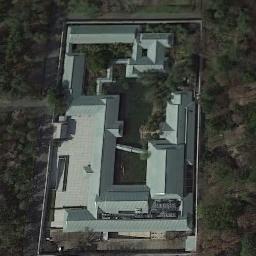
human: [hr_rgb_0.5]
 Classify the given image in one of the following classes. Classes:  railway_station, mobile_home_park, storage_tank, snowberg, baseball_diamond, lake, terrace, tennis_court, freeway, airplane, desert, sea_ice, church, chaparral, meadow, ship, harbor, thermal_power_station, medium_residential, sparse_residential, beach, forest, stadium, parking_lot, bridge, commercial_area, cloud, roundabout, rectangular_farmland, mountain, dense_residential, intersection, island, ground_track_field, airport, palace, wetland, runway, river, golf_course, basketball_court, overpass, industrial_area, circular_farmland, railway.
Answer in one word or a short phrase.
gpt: palace